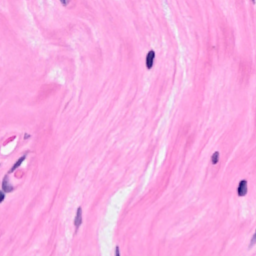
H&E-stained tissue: Breast